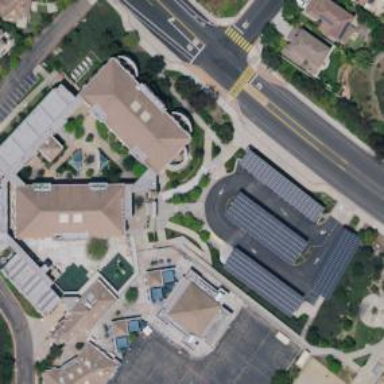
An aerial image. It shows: School building designed for education.